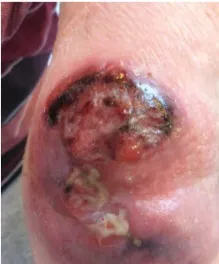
Clinical presentation. (d) Ulcerated tumor lesion on the left elbow.
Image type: medical_photograph (skin_photograph)